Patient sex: M
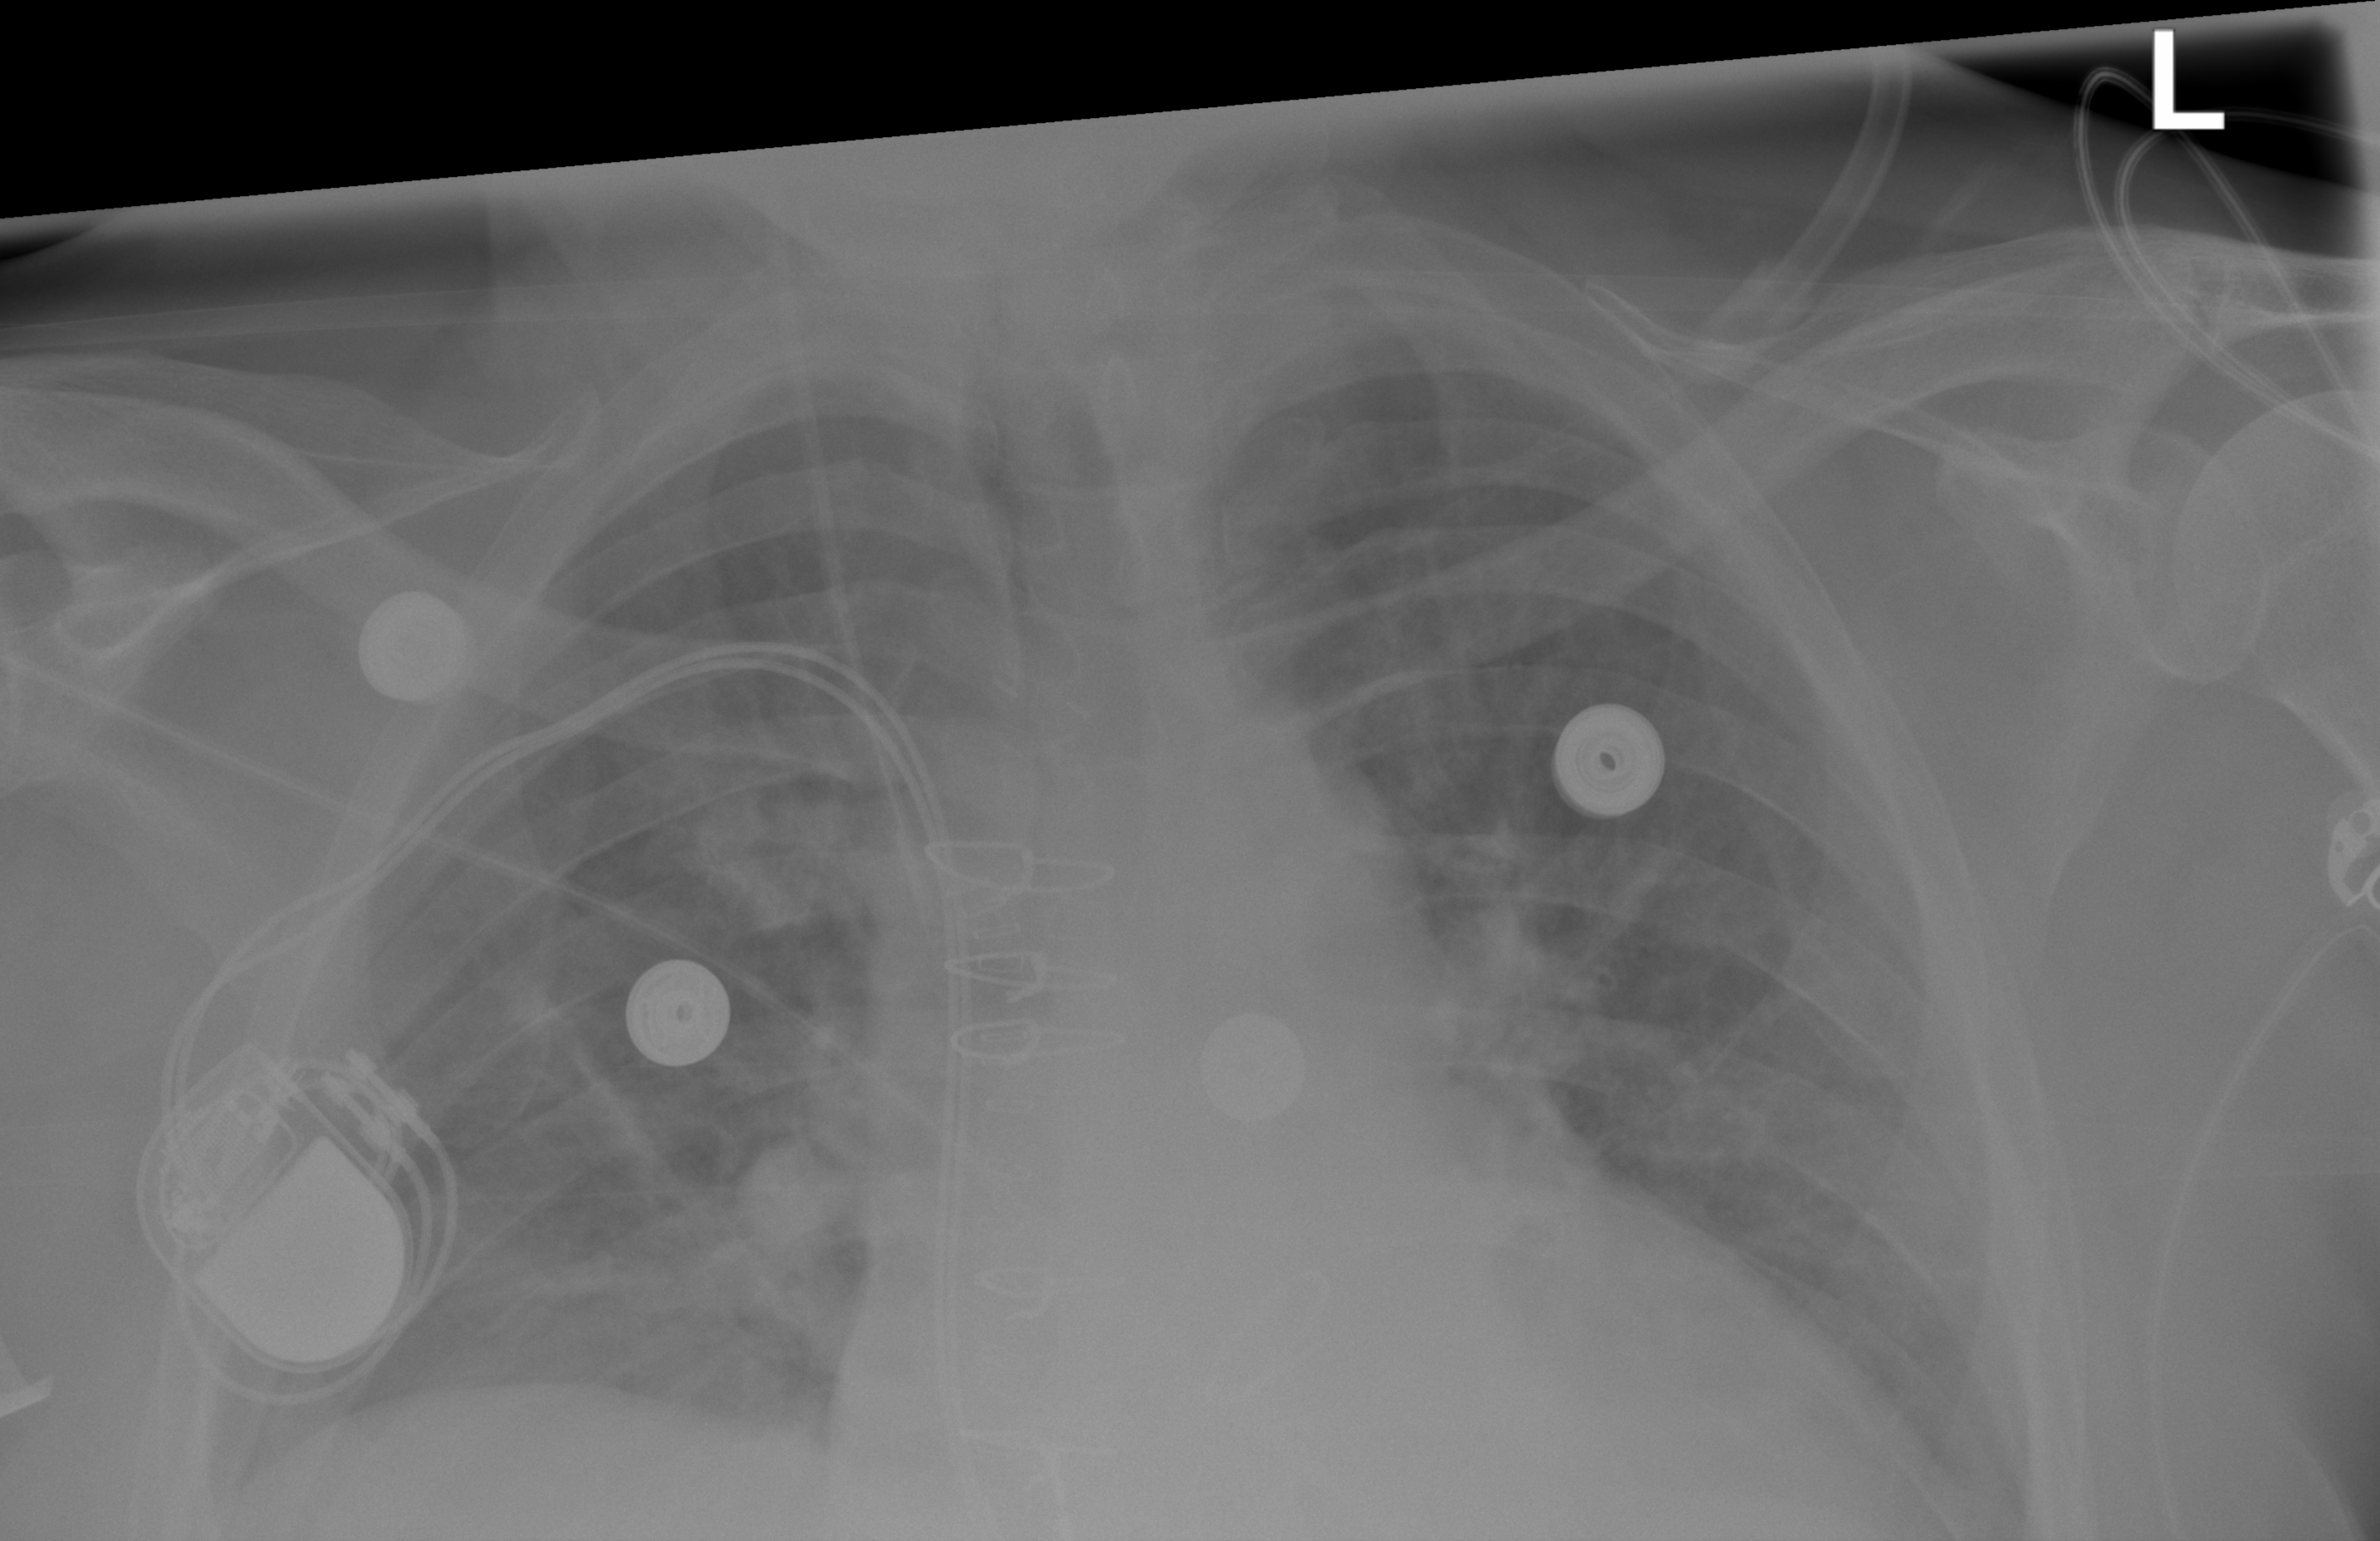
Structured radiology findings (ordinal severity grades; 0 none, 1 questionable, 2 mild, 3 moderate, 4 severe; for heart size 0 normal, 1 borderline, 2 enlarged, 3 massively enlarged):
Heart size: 2
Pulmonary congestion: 2
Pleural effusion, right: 0
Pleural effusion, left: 0
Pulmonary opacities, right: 0
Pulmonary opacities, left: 0
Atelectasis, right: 2
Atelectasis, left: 2